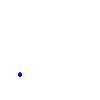
Particle: pion